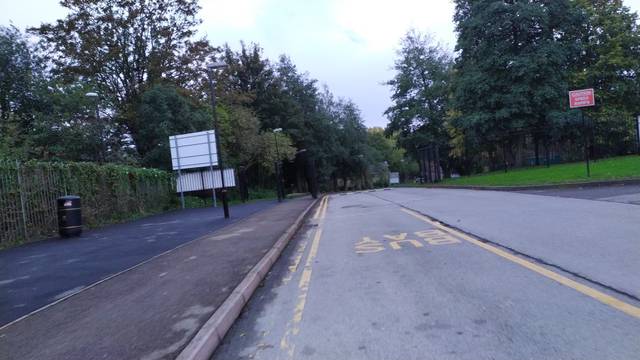
Region: United Kingdom
Coordinates: 53.817, -1.558